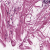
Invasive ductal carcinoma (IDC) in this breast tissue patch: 0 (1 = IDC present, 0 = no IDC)